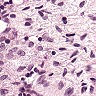
Metastatic tissue present: no